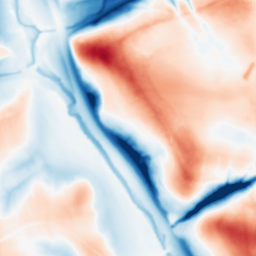
Category: multiscale
Decomposition family: dog
Decomposition parameters: sigma_low: 1
sigma_high: 20
Upsampling method: fft_zeropad
Upsampling parameters: scale: 2
Upsampling scale: 2